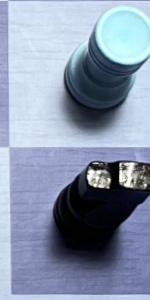
Label: Knight_Black